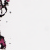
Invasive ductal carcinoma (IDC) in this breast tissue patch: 0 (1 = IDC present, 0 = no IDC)